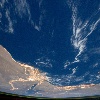
Label: water